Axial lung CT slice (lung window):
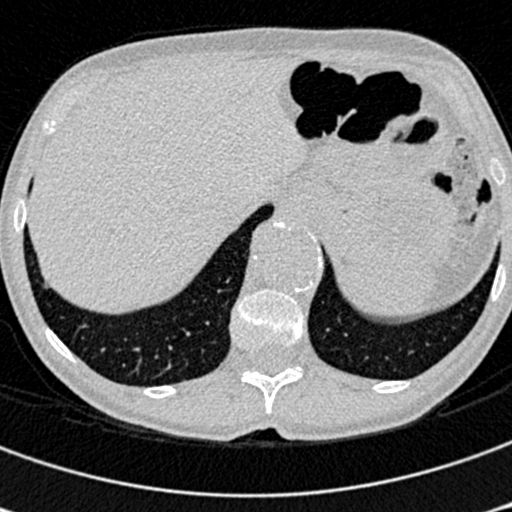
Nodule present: no